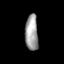
Tissue: prostate
Cell type: Endothelial cells
Senescence score: 0.689
Nuclear area (px): 455
Mean DAPI intensity: 159.167